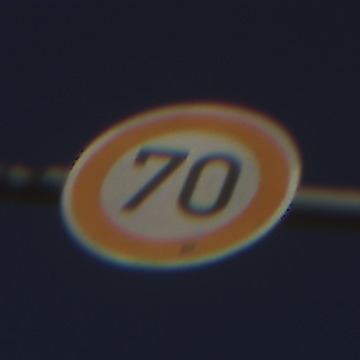
Verkehrszeichen: Geschwindigkeit70
Umgebung: Outdoor, RoadRail
Tageszeit: MorningAfternoon
Wetter: PartlyCloudy
Licht: Natural
Jahreszeit: NotSpecified
Kontrast: HighContrast